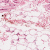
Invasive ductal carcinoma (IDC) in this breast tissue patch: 0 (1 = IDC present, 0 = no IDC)